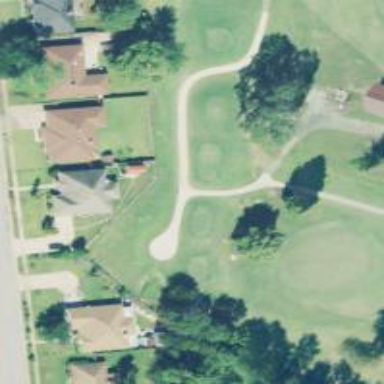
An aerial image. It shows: Path for both road and golf.